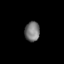
Tissue: skin
Cell type: Epithelial cells
Senescence score: 0.2811
Nuclear area (px): 289
Mean DAPI intensity: 119.799